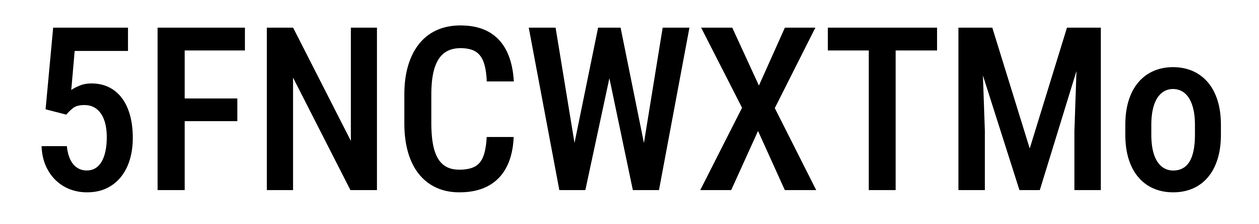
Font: Roboto_Condensed_Medium